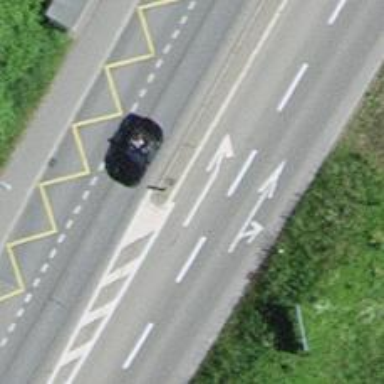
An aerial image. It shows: Bus stop with designated public transport stop position.